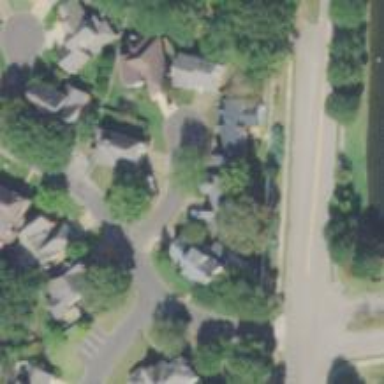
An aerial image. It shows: Driveway leading to service road.